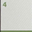
Piece: xx